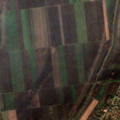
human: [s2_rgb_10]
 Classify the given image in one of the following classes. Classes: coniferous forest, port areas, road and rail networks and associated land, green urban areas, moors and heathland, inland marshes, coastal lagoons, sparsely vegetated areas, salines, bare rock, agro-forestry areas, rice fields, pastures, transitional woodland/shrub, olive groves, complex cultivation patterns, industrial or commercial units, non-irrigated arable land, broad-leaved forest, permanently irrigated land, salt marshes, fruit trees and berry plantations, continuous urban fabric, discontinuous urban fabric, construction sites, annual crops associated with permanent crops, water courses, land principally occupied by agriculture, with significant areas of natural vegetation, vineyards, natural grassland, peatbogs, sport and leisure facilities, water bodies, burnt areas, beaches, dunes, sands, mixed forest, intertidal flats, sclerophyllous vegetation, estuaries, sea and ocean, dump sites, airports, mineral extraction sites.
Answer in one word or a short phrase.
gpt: discontinuous urban fabric, non-irrigated arable land, pastures, broad-leaved forest